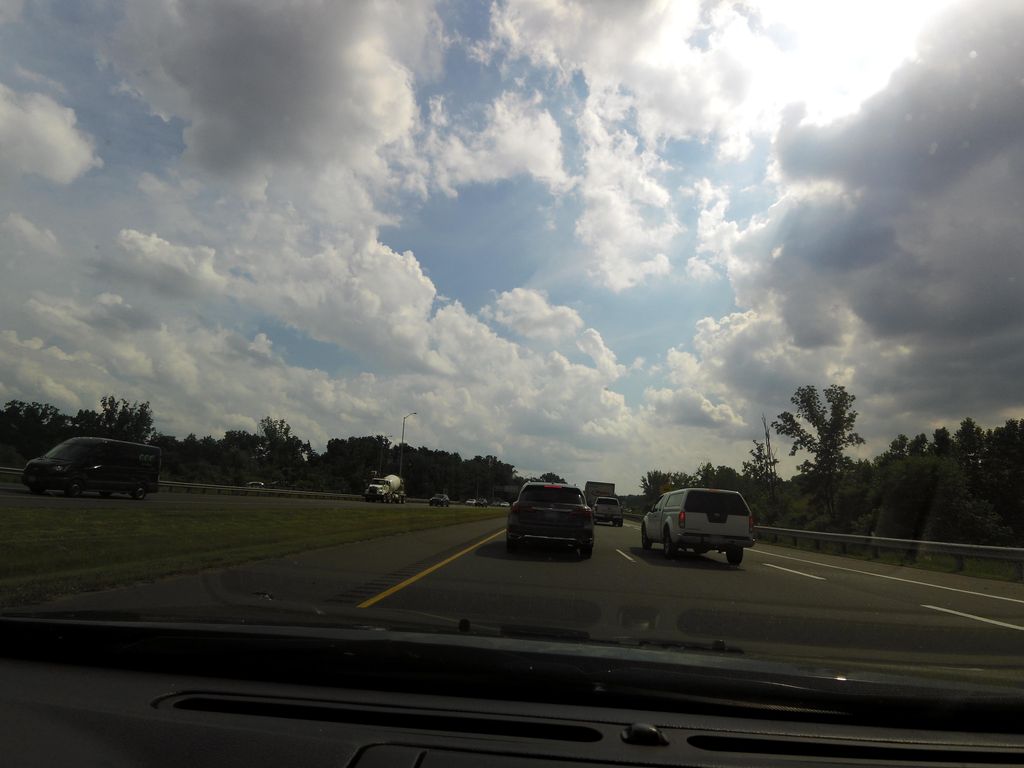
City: hamilton